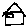
Label: house